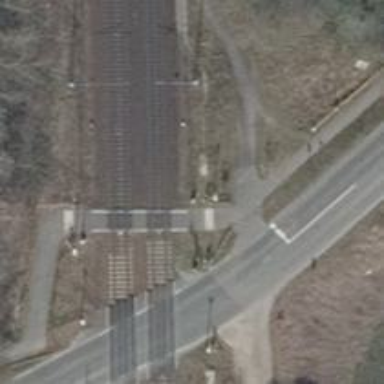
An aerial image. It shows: Railway crossing with barrier.